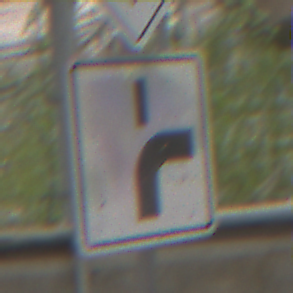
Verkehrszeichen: VerlaufVorfahrtsstrasse8
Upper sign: Vorfahrtsstrasse
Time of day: Midday
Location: Roofed (Special)
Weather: Overcast
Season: NotSpecified
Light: Natural